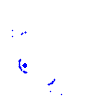
Particle: pion